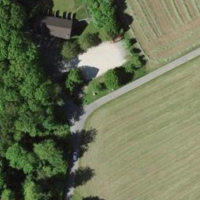
EUNIS habitat code: 52
Species observed at this site:
Cornus sanguinea